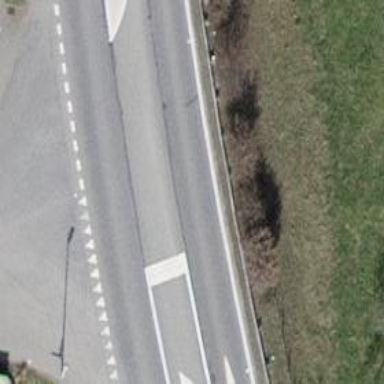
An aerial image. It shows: Asphalt road designated as primary highway with separate sidewalks and cycle paths.